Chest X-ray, PA view. Patient: 54 years old, sex M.
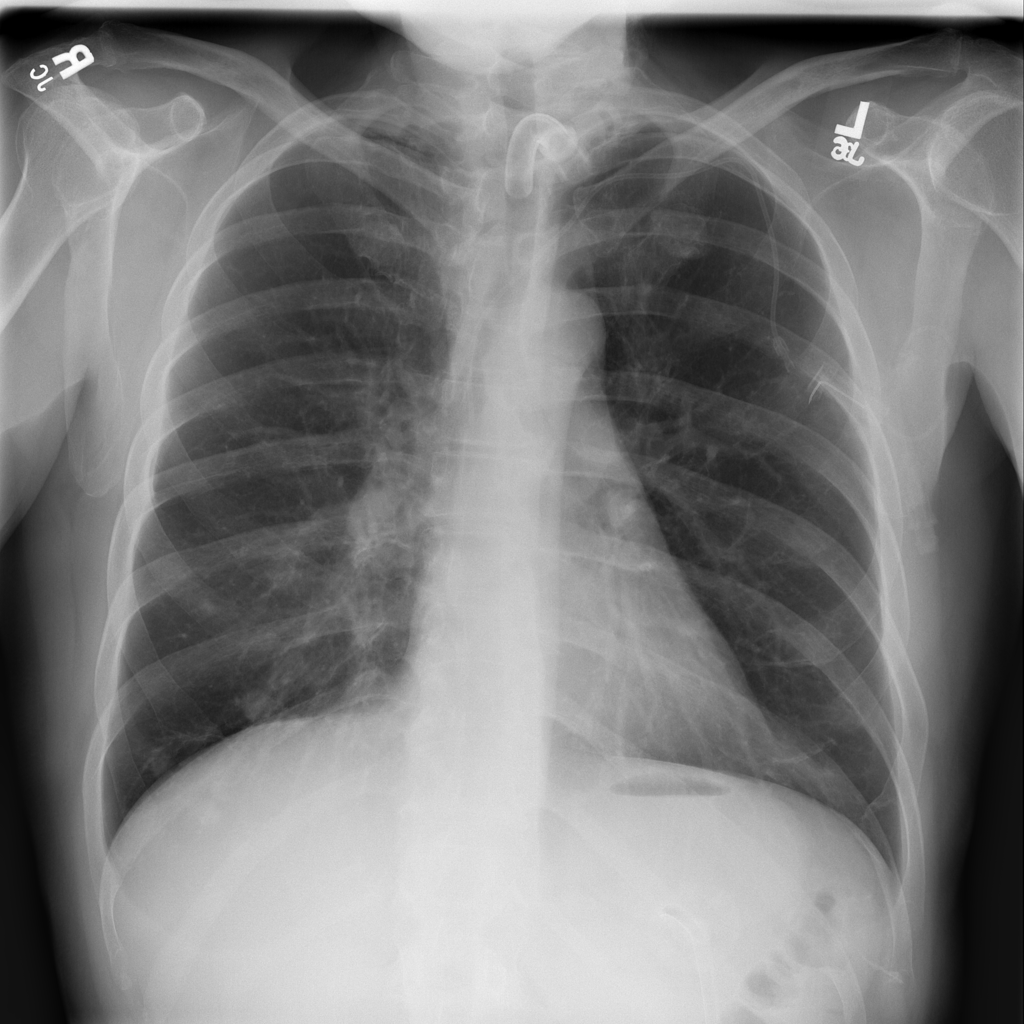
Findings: No Finding